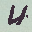
Label: 4